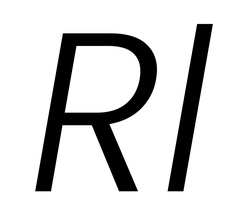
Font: Poppins-LightItalic